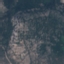
Land use / land cover: HerbaceousVegetation